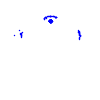
Particle: proton